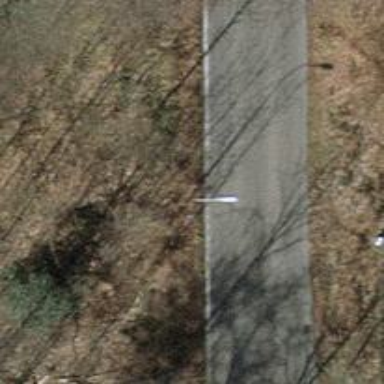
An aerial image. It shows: Residential road with asphalt surface.